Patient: sex M, age 31
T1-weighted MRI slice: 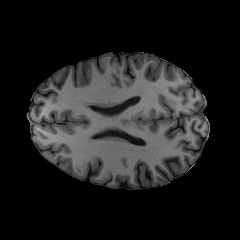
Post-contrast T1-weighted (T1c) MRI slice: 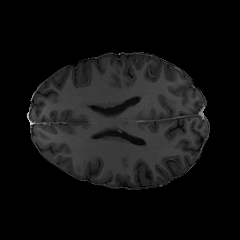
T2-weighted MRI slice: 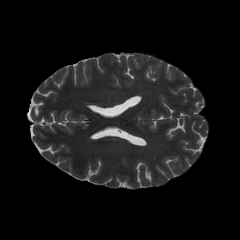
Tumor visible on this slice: no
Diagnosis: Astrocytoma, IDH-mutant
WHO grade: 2